Question:
I have created a modal segue which links from a view controller embedded in a navigation bar controller to a fresh new view controller which I have named "Search View Controller".
My problem is I can't seem to continue with the same red status bar as I had before. How can I change the status bar from white (nothing there) in the screenshot to red like the predecessor?
I have tried just simply adding a view with the red colour 20 pixels high which does work, but this hacky solution then creates problems when rotating to landscape.
Any ideas?
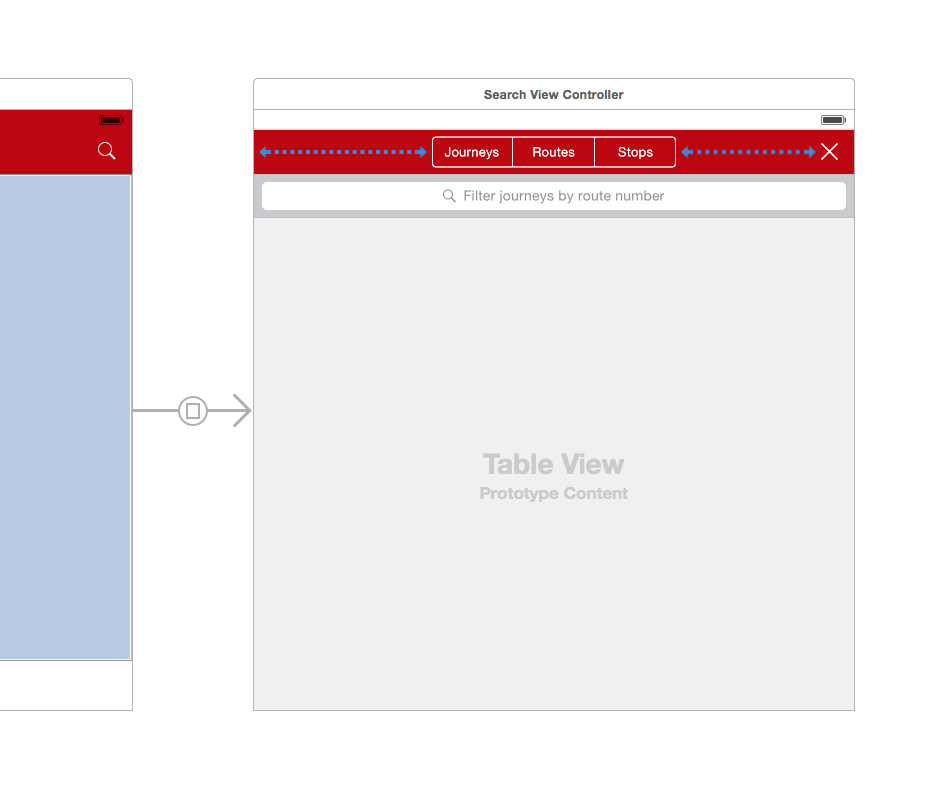
Answer: It's a pretty common problem, really. The only thing that worked for me was the hack found here: <URL>
'''
let fixItView = UIView()
fixItView.frame = CGRectMake(0, 0, UIScreen.mainScreen().bounds.width, 20);
fixItView.backgroundColor = UIColor.redColor() // your colour
view.addSubview( fixItView )
'''
That's the basic idea. Try adding that small 'fixItView' to your navigation bar.